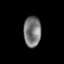
Tissue: lung
Cell type: Epithelial cells
Senescence score: 0.1215
Nuclear area (px): 522
Mean DAPI intensity: 119.102